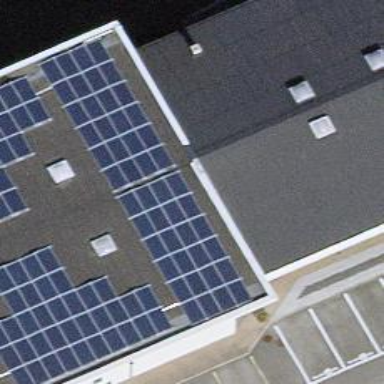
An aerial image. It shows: Solar power generator with photovoltaic panels.